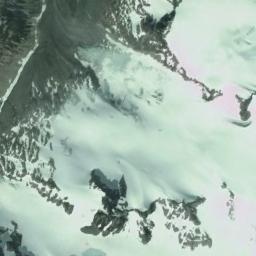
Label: snowberg